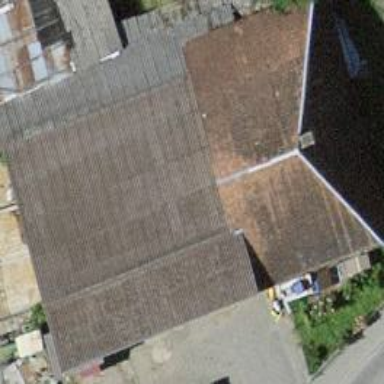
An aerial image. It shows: Farm building.